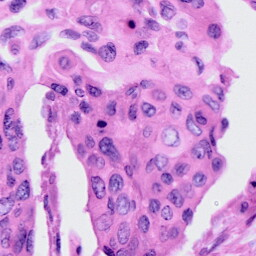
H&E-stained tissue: Cervix